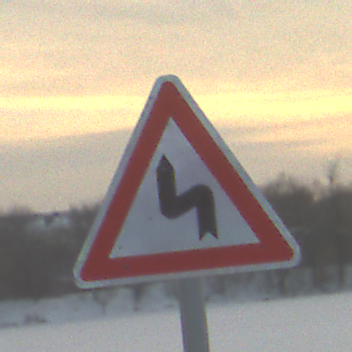
Verkehrszeichen: DoppelkurveZunaechstLinks
Umgebung: Outdoor, Nature
Tageszeit: SunriseSunset
Wetter: PartlyCloudy
Licht: Natural
Jahreszeit: NotSpecified
Kontrast: LowContrast